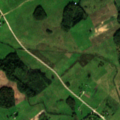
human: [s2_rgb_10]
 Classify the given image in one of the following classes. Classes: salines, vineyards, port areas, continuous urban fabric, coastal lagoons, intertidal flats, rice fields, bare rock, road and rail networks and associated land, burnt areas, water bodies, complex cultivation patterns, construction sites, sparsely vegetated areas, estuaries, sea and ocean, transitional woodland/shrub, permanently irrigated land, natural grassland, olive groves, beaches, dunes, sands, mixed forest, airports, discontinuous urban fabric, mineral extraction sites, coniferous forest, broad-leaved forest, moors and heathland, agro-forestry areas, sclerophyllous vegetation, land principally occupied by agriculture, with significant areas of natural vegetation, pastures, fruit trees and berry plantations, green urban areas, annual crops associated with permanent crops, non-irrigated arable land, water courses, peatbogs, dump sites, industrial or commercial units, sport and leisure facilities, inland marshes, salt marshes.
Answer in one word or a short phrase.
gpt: pastures, complex cultivation patterns, broad-leaved forest, mixed forest